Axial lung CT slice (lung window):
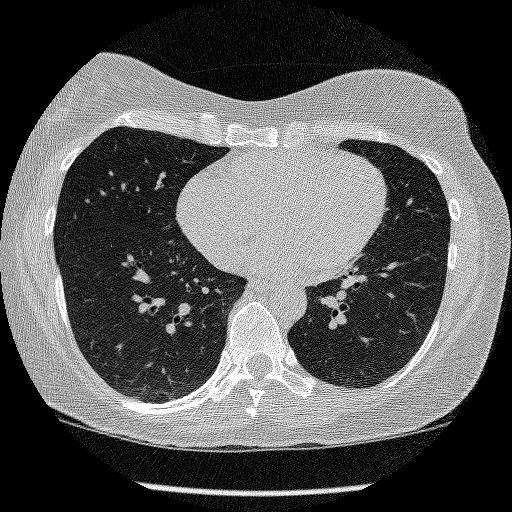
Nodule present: no